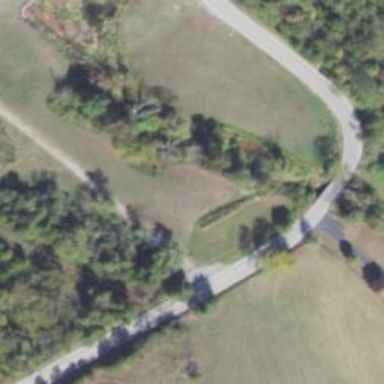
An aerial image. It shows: Path leading to low water crossing bridge.